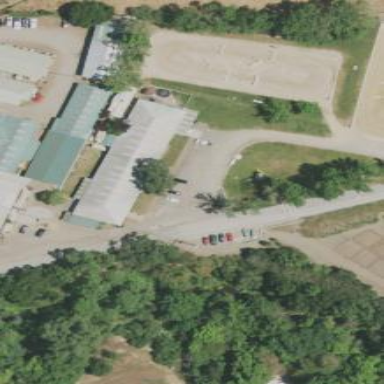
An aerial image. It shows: Stable building.